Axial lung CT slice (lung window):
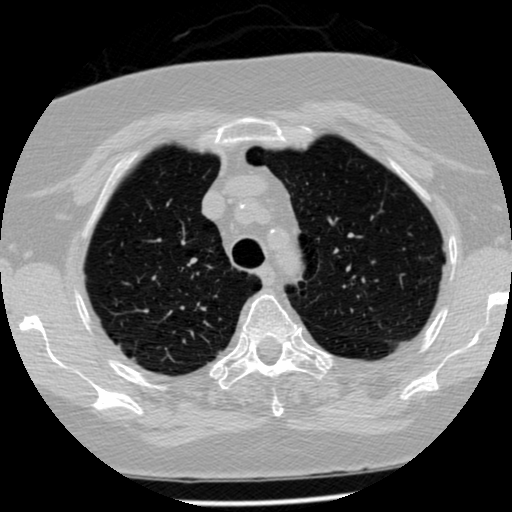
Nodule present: no